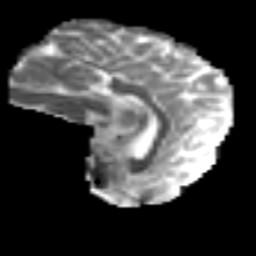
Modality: MD
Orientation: sagittal
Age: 43
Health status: ill
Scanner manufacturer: philips
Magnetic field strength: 3 T
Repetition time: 9 s
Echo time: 0.127 s